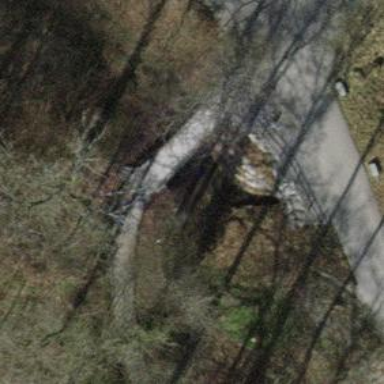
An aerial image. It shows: Footway bridge with concrete surface.